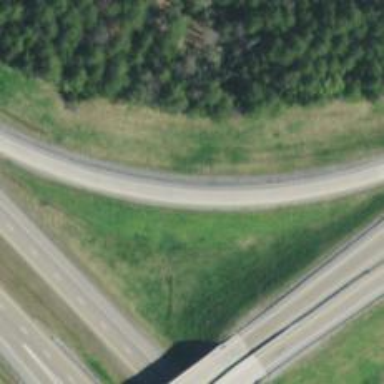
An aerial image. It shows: Trunk link highway.